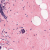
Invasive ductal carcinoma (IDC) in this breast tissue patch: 0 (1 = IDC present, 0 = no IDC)